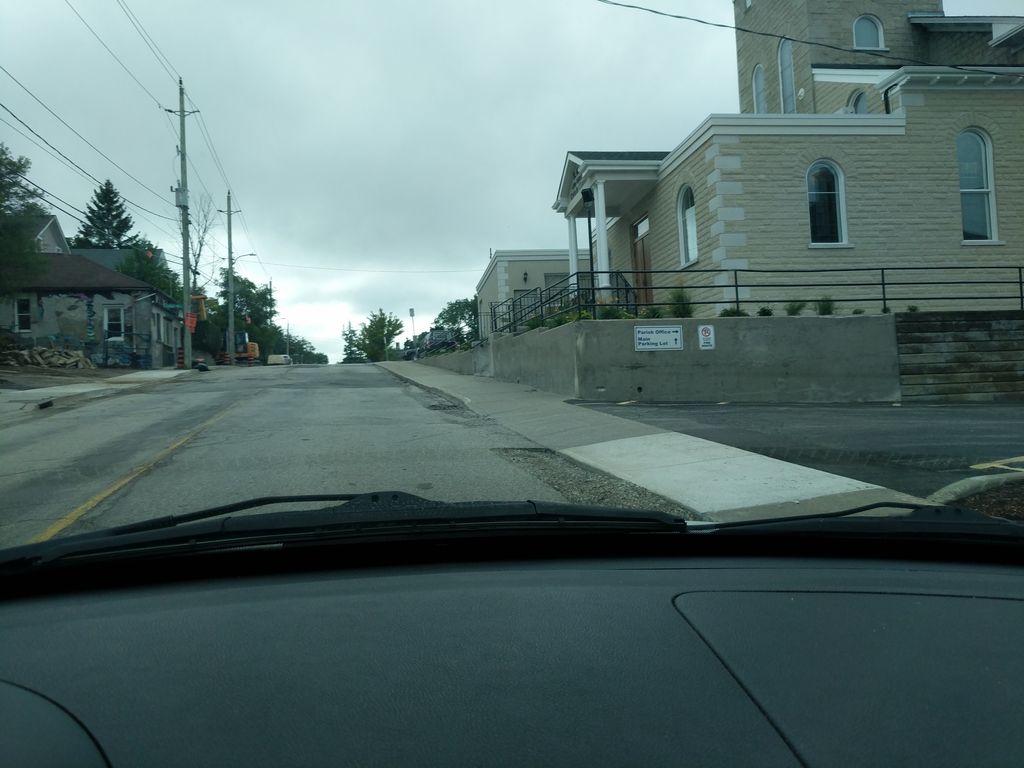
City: kitchener-waterloo